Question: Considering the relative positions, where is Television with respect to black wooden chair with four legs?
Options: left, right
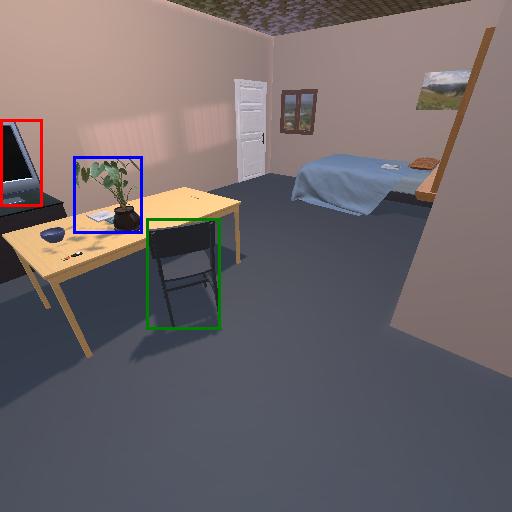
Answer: left